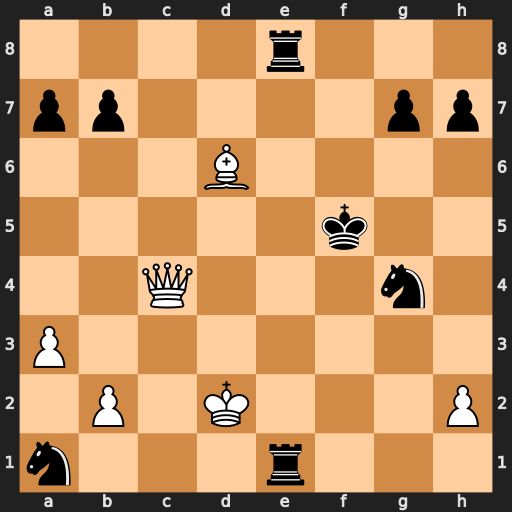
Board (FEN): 4r3/pp4pp/3B4/5k2/2Q3n1/P7/1P1K3P/n3r3
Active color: w
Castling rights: -
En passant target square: -
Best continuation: Qf4+ Kg6 Qxg4+